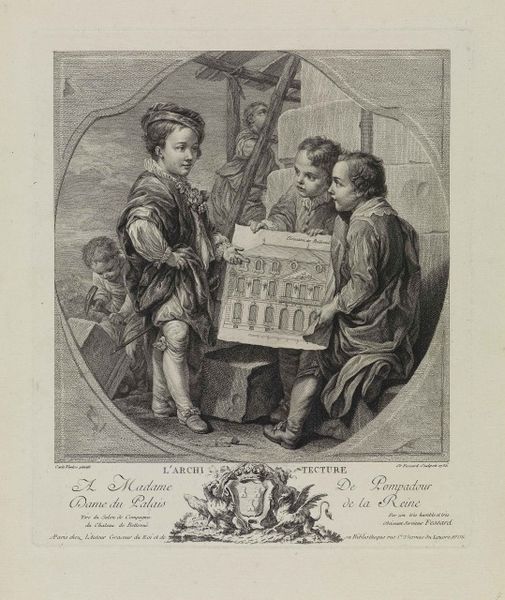
Titel: L'Architecture
Künstler: Etienne Fessard
Standort: Karlsruhe
Institution: Staatliche Kunsthalle Karlsruhe
Schlagwörter: berg, dunkel, fuß, gemälde, gruppe, hand, himmel, mann, schatten, umhang, weiß, landschaft, menschen, ausschnitt, fenster, frankreich, grau, haar, hell, holz, hut, hüte, licht, mund, männer, nase, schwarz, skizze, stirn, stützen, zeichnung, blick, dach, dame, gebäude, haus, schloss, ornament, alt, gesichter, jung, kappe, mütze, mützen, architektur, arm, barock, falten, halten, kleidung, kragen, mensch, rahmen, stein, steine, tragen, bild, bildnis, fünf, hände, krägen, portrait, schauen, häuser, hütte, auge, gewand, haare, kostüm, adel, drei, gewänder, kind, blatt, musik, asudruck, madame, arbeit, kinder, stock, beine, adlig, bein, schrift, papier, modell, ansicht, fassade, kisten, unterhaltung, schuhe, schule, unterricht, buben, jungen, knaben, arbeiten, dorf, giebel, mauer, grafik, graphik, klein, hütten, markt, platz, ausdruck, französisch, schubkarre, leiter, könig, tafel, kartusche, spielen, inschrift, maler, balken, gestell, bretter, steinmetz, junge, zeigen, abbild, fotografie, bögen, spiel, vier, schild, ruine, gerüst, stolz, knabe, unterschrift, zigeuner, palast, kohle, jungs, mauerwerk, druck, schwarzweiss, schraffur, radierung, stich, titel, seite, widmung, illustration, schwert, säbel, text, bürger, strin, bleistift, stiefel, schuh, allegorie, entwurf, personifikation, anschauen, gesciht, buchdruck, buchseite, wappen, karte, handwerk, schreiner, werkzeug, quader, zeichnen, gut, mauern, hammer, hilfe, prinz, reichtum, plan, übergabe, königin, zwerg, stange, deuten, siegel, bild im bild, lernen, ansehen, emblem, kupferstich, bau, schwar, bewunderung, zwerge, bube, bauen, architekten, palais, baustelle, kinderarbeit, maurer, aufriss, zeichung, bauplan, architekt, dörfer, planen, planung, bauhütte, blöcke, steinblock, bauentwurf, baumeister, beratung, pompadour, bauarbeiter, hausbau, erziehung, erbauer, besprechung, stöcker, vignette, kalenderblatt, bildung, meißel, burschen, meisel, diskusion, bausteine, chloß, meißeln, bilf, steinhauer, architecture, buen, du, la, arichitekturzeichnung, steinebehauen, jümgling, l'arche tecture, kartusche+, reine, grerüst, pempadur, elyseepalatr, palaus, l'architecture